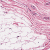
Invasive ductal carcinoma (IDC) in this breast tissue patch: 0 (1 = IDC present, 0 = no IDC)